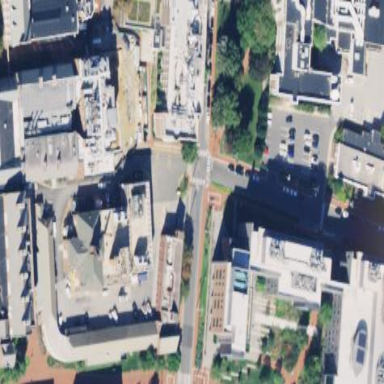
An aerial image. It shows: University building.